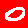
Digit: 0